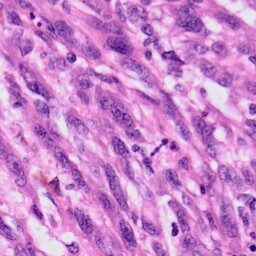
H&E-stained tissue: Skin